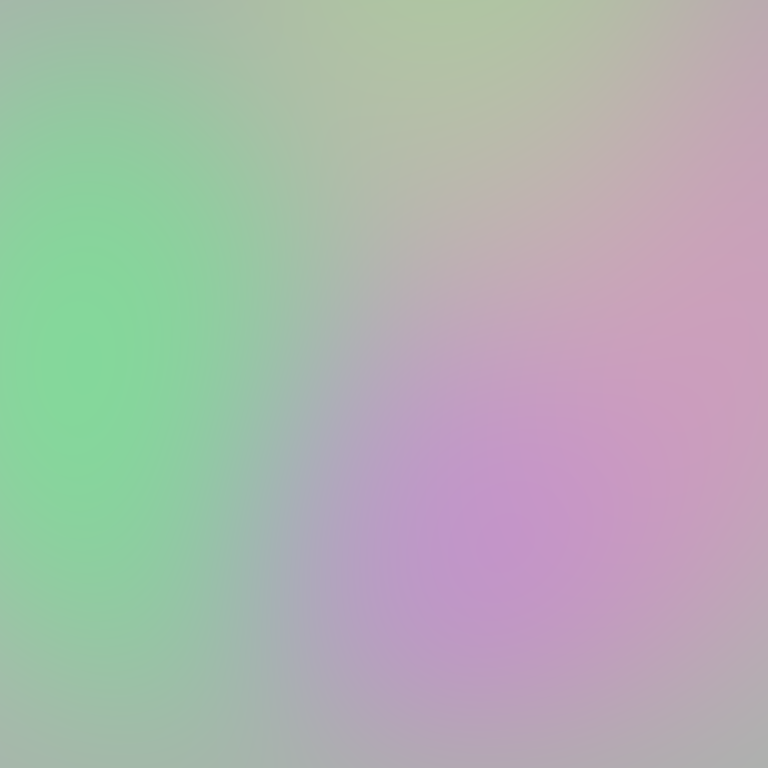
Abstract light effect, smooth blend from soft green to gentle pink, calm atmosphere, diffuse glow, no room, no furniture, no objects.